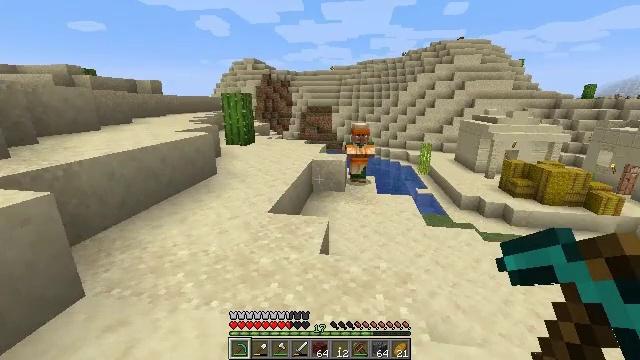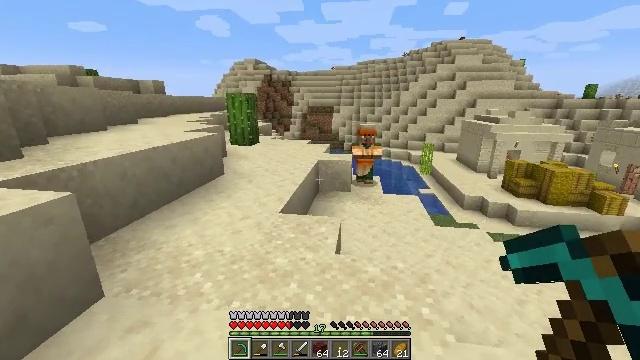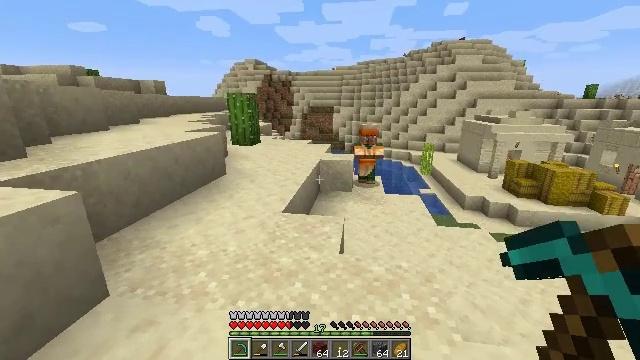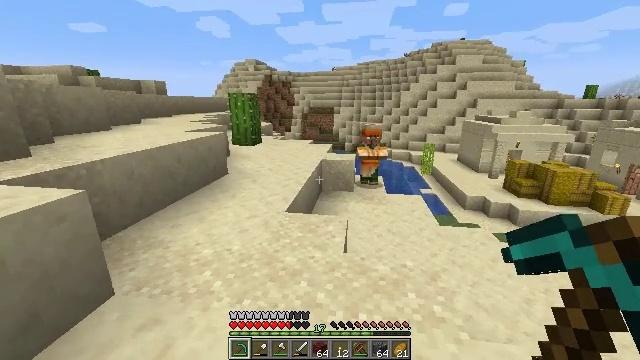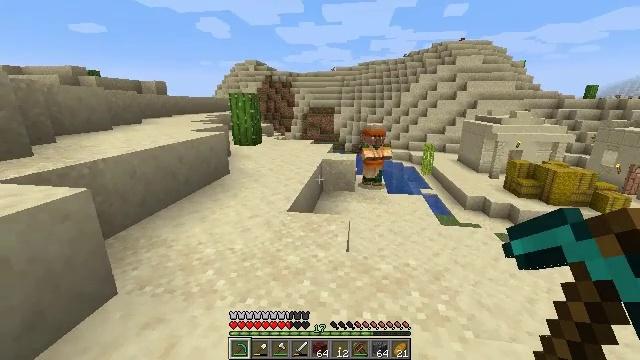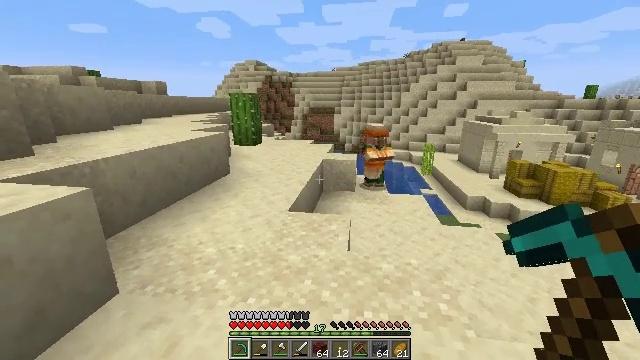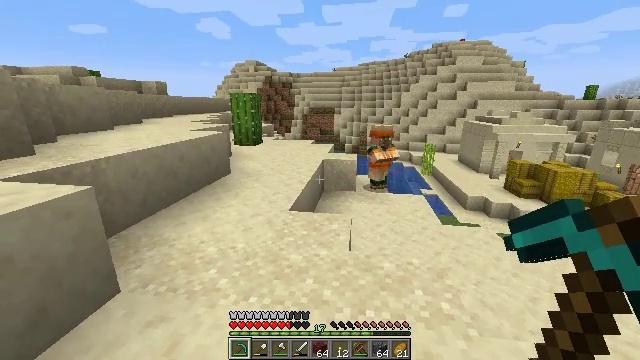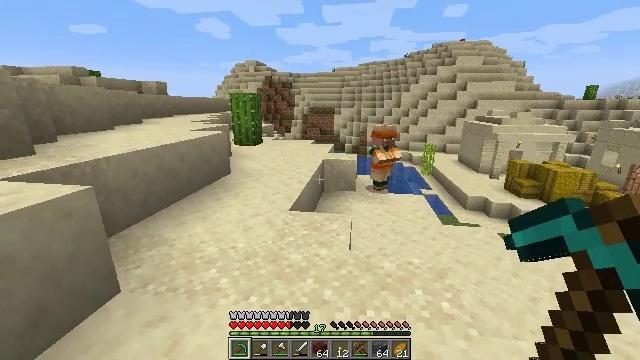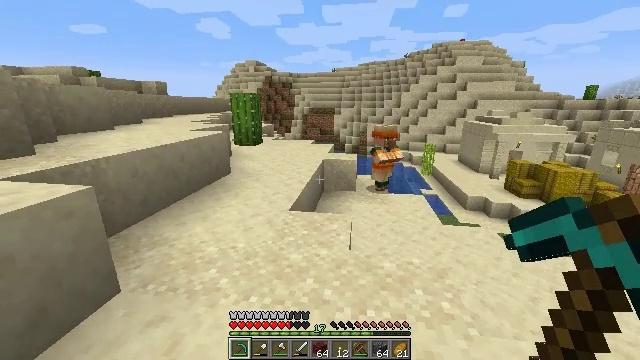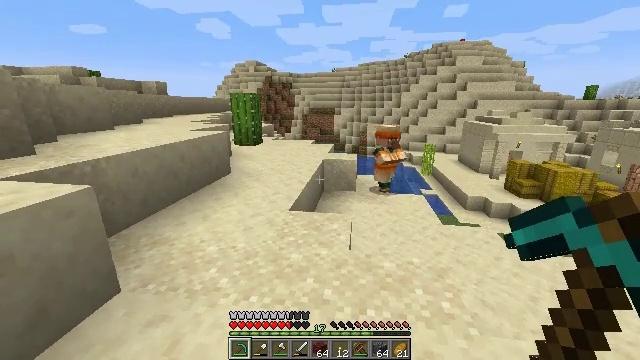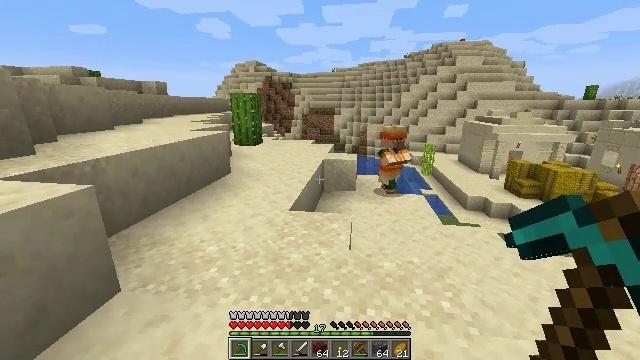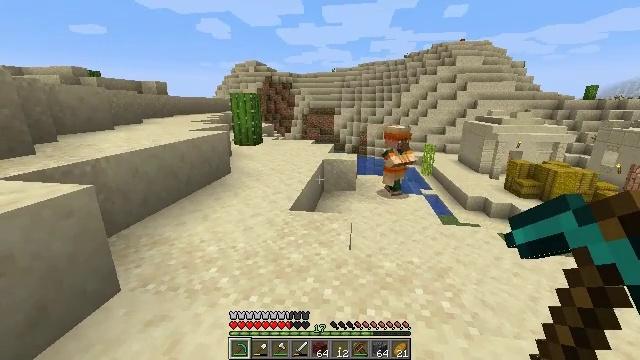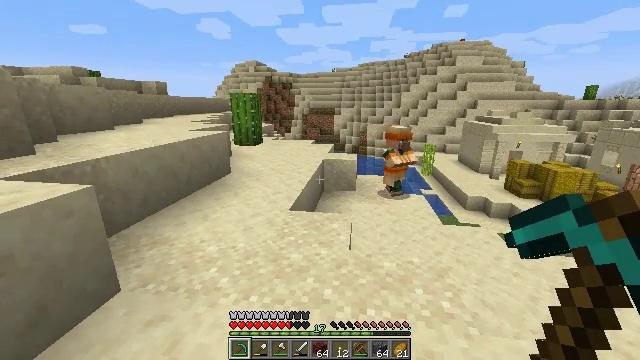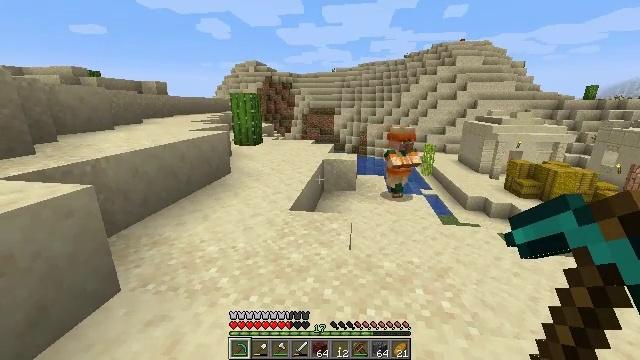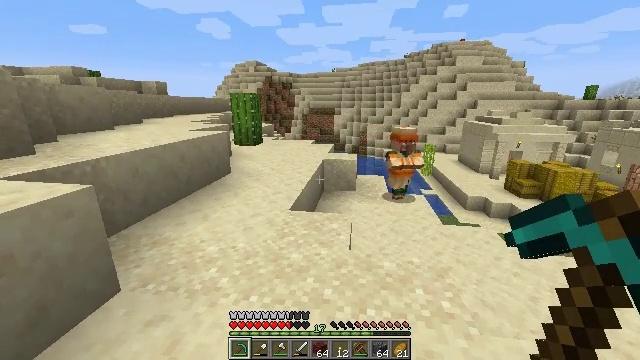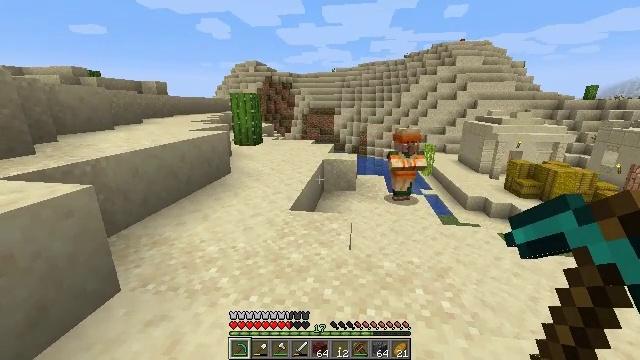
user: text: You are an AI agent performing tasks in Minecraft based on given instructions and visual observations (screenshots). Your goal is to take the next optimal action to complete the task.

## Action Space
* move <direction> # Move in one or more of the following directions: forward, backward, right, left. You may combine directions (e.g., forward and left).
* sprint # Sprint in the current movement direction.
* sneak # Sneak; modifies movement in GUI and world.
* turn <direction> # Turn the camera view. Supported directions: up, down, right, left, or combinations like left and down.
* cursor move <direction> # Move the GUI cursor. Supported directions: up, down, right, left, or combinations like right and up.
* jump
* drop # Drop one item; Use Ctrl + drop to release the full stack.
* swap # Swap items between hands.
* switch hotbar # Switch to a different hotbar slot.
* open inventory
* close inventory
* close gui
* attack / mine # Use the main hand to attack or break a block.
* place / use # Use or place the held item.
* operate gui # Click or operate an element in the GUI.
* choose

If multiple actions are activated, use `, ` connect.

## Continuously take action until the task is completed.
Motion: motion action
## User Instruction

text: Gather the white glazed terracotta from a structure.
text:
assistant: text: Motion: no_op
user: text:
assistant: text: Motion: no_op
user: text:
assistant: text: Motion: no_op
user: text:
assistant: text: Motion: no_op
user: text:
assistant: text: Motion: no_op
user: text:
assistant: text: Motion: no_op
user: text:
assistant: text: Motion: no_op
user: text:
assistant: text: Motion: no_op
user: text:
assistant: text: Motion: no_op
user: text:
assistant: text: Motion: no_op
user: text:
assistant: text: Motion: no_op
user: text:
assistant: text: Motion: no_op
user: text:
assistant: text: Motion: no_op
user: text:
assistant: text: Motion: no_op
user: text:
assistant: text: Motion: no_op
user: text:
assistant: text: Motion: no_op
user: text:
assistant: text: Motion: no_op
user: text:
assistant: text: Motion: no_op
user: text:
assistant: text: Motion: move forward and move left
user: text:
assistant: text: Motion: move forward and move left
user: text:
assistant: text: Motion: move forward and move left
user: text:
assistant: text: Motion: move forward and move left
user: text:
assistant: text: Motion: move forward and move left, turn left
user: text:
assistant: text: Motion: move forward, turn left
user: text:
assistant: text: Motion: move forward, turn left
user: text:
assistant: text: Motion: move forward, turn left
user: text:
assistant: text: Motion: move forward, turn left
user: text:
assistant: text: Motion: move forward, turn left, jump
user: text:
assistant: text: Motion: move forward, turn left, jump
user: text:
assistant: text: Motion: move forward, jump